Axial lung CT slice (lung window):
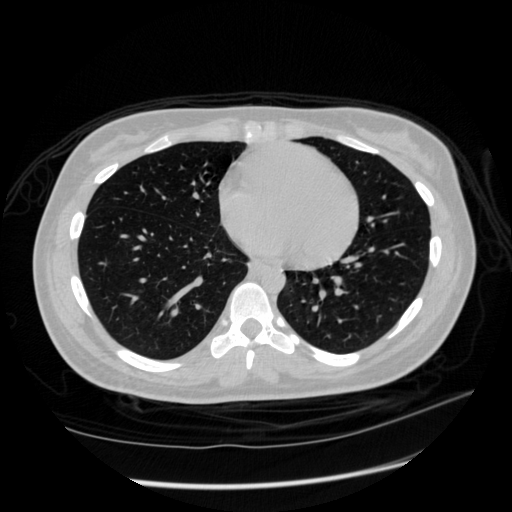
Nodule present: no